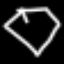
Label: diamond